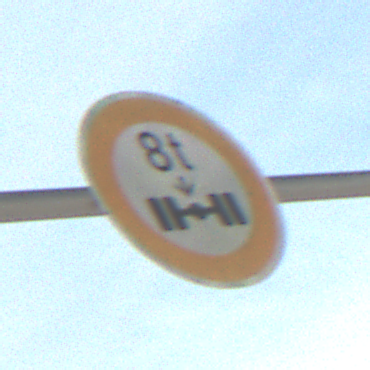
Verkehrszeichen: TatsaechlicheAchslast
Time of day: Midday
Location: Outdoor (Suburban)
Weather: PartlyCloudy
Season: Summer
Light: Natural